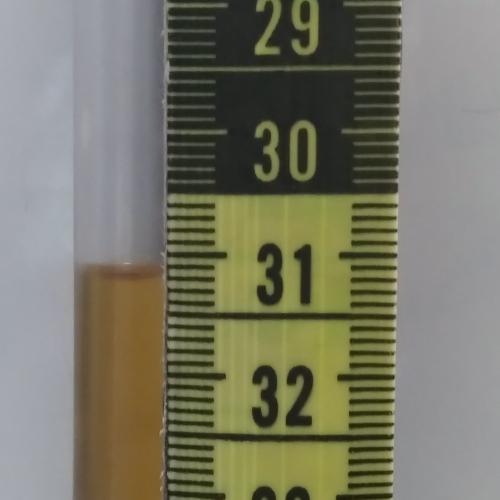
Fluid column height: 31.2 cm